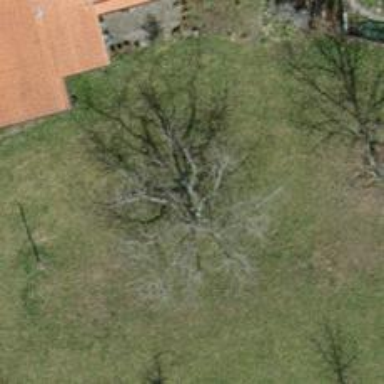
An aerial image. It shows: Urban tree adds touch of nature to the surroundings.